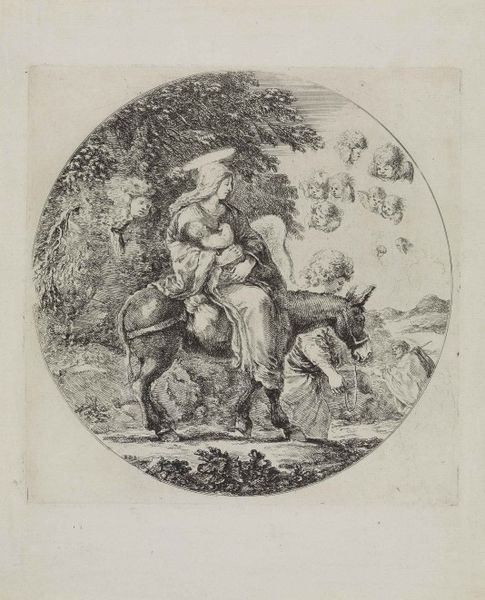
Titel: Die Flucht nach Ägypten
Künstler: Stefano della Bella
Standort: Karlsruhe
Institution: Staatliche Kunsthalle Karlsruhe
Schlagwörter: baum, blätter, felsen, flügel, gott, himmel, kopf, laub, mann, umhang, weiß, wolken, bäume, grün, landschaft, frau, grau, haar, kleid, köpfe, schwarz, strasse, zeichnung, schleier, tier, weg, gesichter, arm, bibel, falten, gesicht, halten, steine, porträt, schauen, natur, wind, busch, gebüsch, pfad, gewand, familie, kind, mutter, blatt, pflanzen, rechts, renaissance, traurig, wald, esel, kreis, pferd, rund, tondo, engel, garten, putto, deutschland, huf, hufe, reiten, reiterin, ritt, zügel, holzschnitt, schrift, italien, stab, gepäck, berge, grafik, graphik, hof, baby, markt, sepia, luft, weib, schwanger, flucht, buch, eckig, medaillon, kreuz, wandern, kohle, druck, druckgraphik, schwarz-weiß, druckgrafik, radierung, stich, bleistift, maultier, heiligenschein, leben, nimbus, christus, jesus, ross, christlich, reise, wanderer, erscheinung, halfter, stute, heiliger, heilige, begleitung, maulesel, emblem, heilig, putten, maria, kupferstich, auszug, gloriole, jerusalem, hirte, putti, biblisch, gucken, sohn, wanderung, führen, datteln, josef, joseph, wegesrand, ägypten, geist, stick, heilige familie, jesuskind, rondo, maria mit kind, reitend, puten, flucht nach ägypten, engelsköpfe, chrisuts, christkind, jesud, auszug aus ägypten, josepf, köfe, mari, wolke himmel, bella, kiind, gesand, heilige frau, eseli, besel, #esel, wolkend, flucht ägypten, marria, silberstich, flucht aus ägypthen, marias esel, kinder im himmel, maria mit kind auf esel